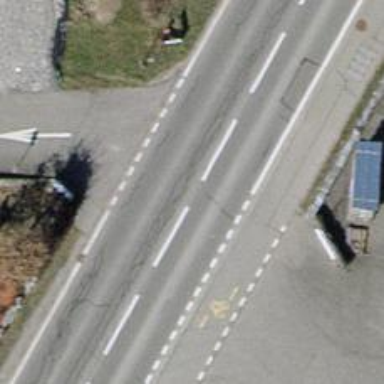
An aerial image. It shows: Secondary road with asphalt surface.